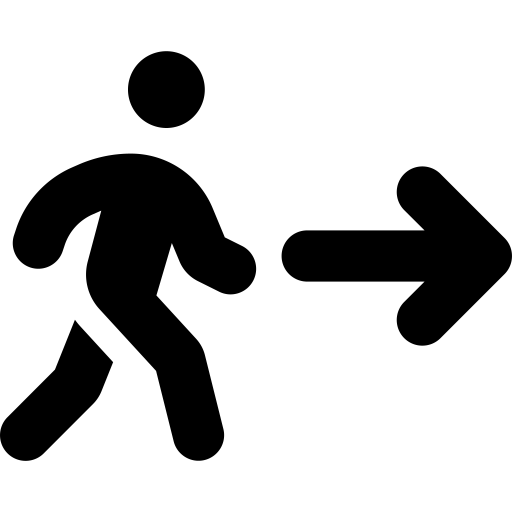
Tags: icon, FontAwesome, fa-icon, solid, person, walking, arrow, right